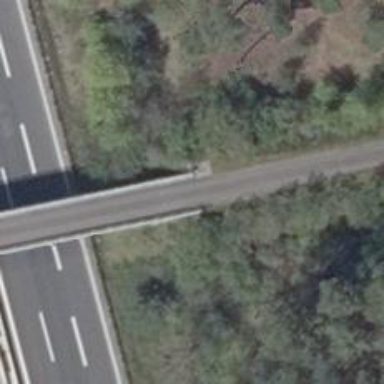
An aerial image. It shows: Asphalt track road with bridge. The track type is grade1.